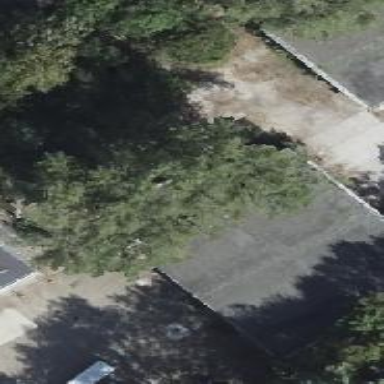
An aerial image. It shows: Garage.